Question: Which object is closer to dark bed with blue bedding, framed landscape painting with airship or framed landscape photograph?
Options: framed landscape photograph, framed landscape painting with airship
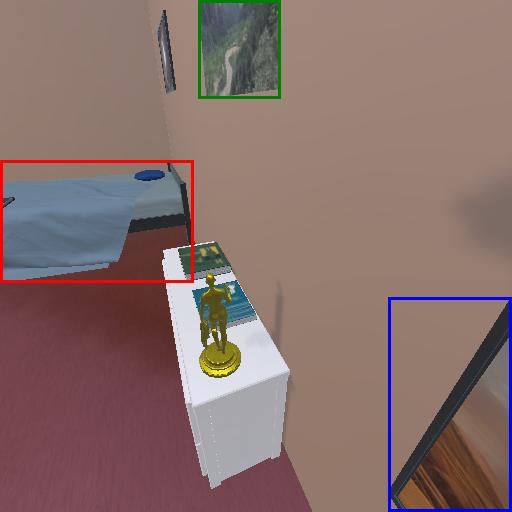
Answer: framed landscape photograph